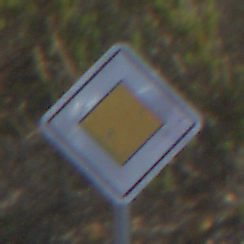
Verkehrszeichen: Vorfahrtsstrasse
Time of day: MorningAfternoon
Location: Outdoor (RoadRail)
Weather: PartlyCloudy
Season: NotSpecified
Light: Natural